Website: slack
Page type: payment
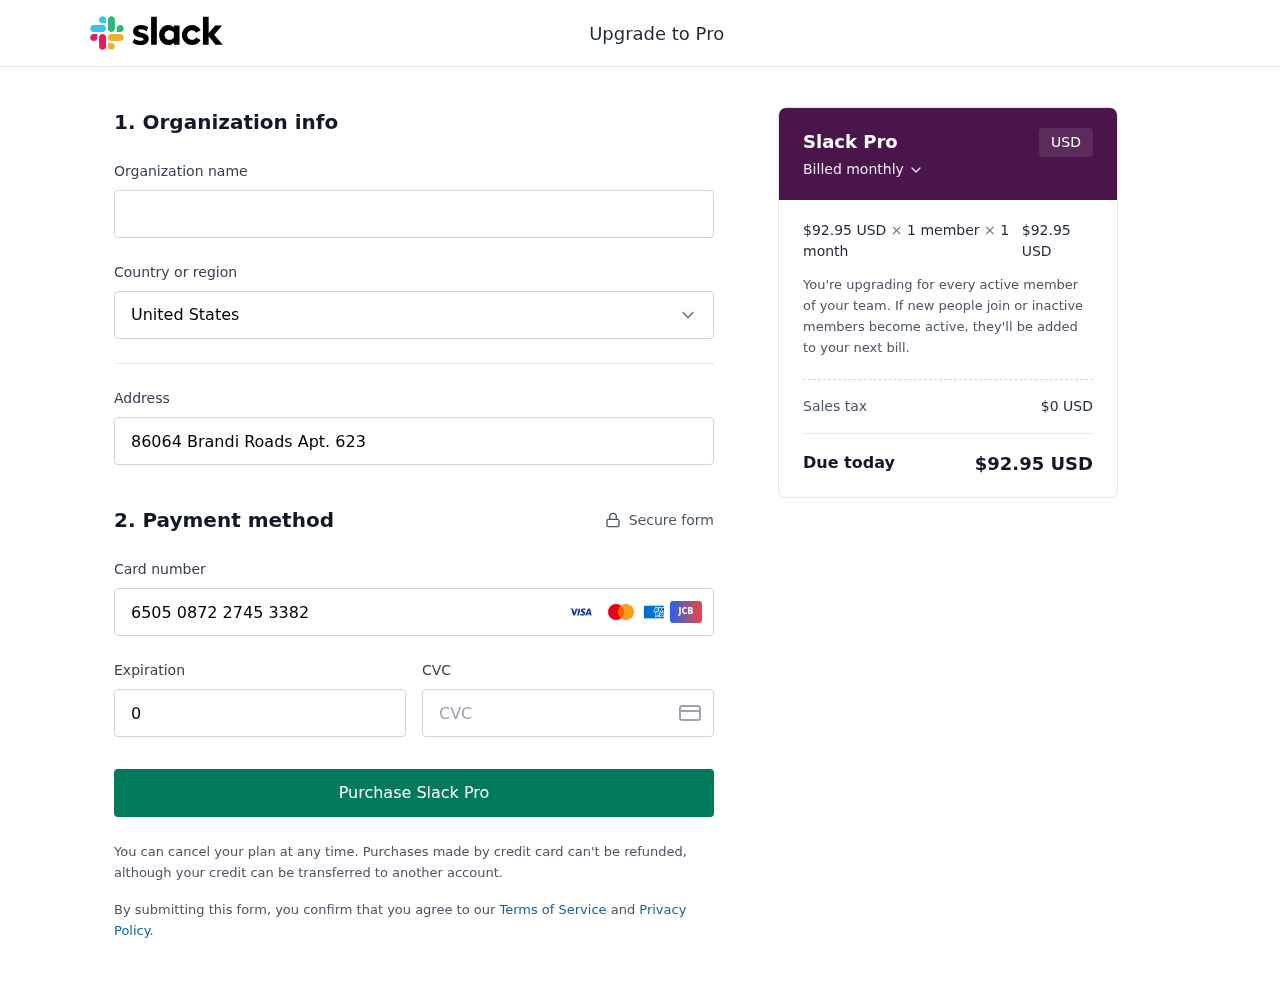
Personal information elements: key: PII_CARD_CVV
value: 510
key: PII_CARD_EXPIRY
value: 04/27
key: PII_CARD_NUMBER
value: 6505 0872 2745 3382
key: PII_COUNTRY
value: United States
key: PII_STREET
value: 86064 Brandi Roads Apt. 623
Product elements: key: PRODUCT1_PRICE
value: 92.95
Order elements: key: ORDER_SUBTOTAL
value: $92.95 USD
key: ORDER_TAX
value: $0 USD
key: ORDER_TOTAL
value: $92.95 USD